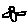
Label: bird